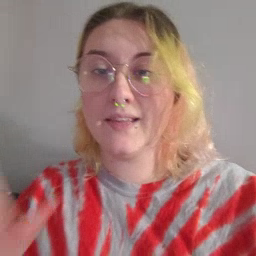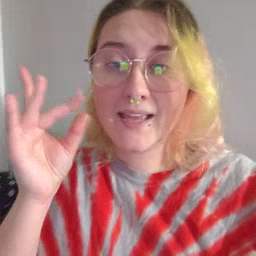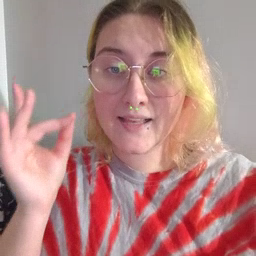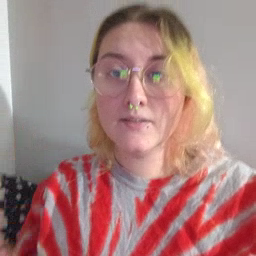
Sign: kitty